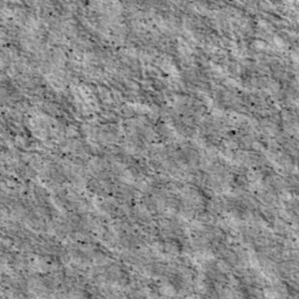
Label: non_frost